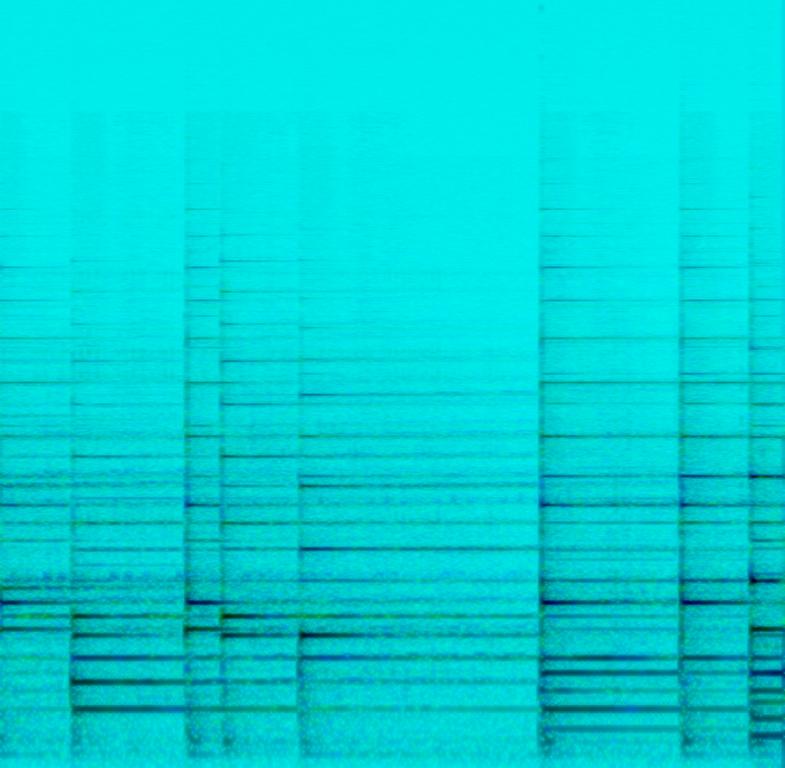
This is a piece that would be suitable as calming study music or music for sleeping. It features a relaxing and soothing motif on the piano, being backed by a distant, high pitched and sustained violin.